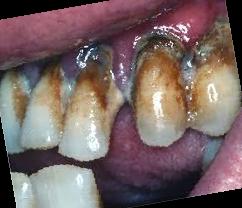
Condition: Gingivitis